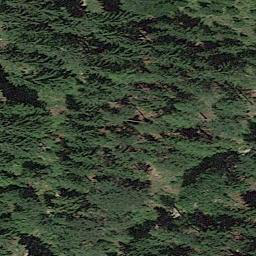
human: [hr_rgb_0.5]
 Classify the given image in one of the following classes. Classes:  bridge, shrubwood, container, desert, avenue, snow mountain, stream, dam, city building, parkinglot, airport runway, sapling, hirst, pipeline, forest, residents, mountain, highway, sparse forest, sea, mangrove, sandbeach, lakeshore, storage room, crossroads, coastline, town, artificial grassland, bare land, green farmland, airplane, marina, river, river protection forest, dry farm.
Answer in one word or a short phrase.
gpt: forest